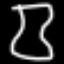
Label: hourglass